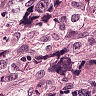
Metastatic tissue present: yes